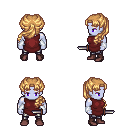
a pixel art fantasy rpg character, male body template, dark elf, purple skin, maroon tunic, metal pants, light blonde princess hairstyle, white cloth bracers, maroon shoes, dagger, four views (front, back, left, right), 2x2 character sprite sheet, small pixel art, hard edges, no anti-aliasing